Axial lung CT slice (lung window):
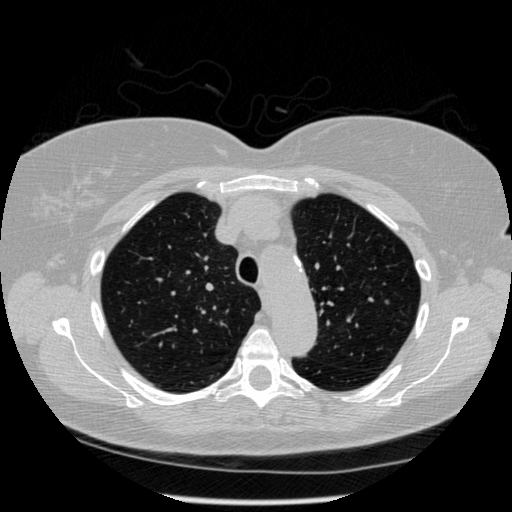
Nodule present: yes
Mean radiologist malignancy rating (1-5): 3